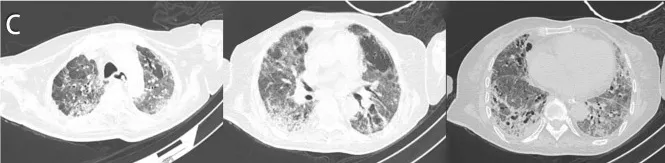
Chest CT of this patient. (C) Chest CT was obtained on April 10, 2020 (day 68). The patchy lesions and consolidations in both lungs were absorbed, and the fiber shadows increased in size partially in the lower lung.
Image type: radiology (ct)